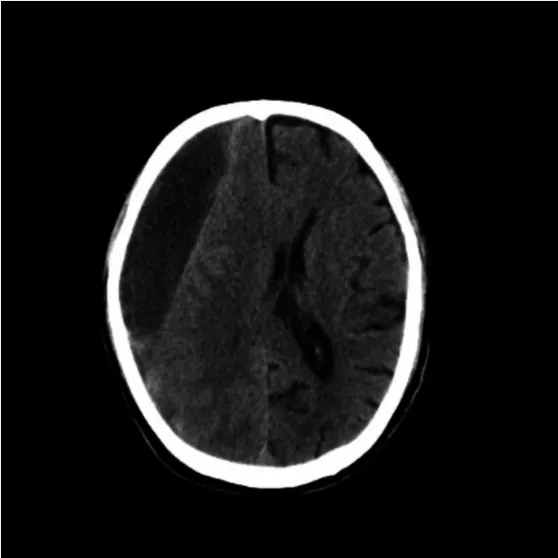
Preoperative brain CT revealed a crescent-shaped low-density shadow in the right frontotemporal parietal area, compression of the lateral ventricle, and a 0.8 cm shift to the left of the midline structure.
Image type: radiology (ct)